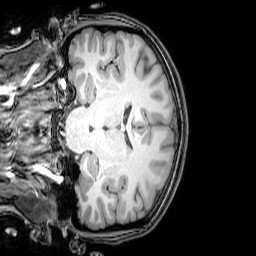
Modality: T1w
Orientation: coronal
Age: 25
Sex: female
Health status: healthy
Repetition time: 0.081 s
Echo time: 0.037 s